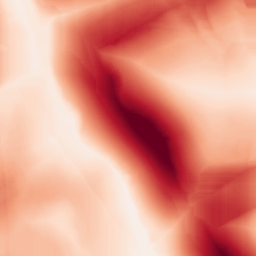
Category: morphological
Decomposition family: morphological_square
Decomposition parameters: operation: gradient
size: 50
Upsampling method: sinc_hamming
Upsampling parameters: scale: 4
kernel_size: 16
Upsampling scale: 4